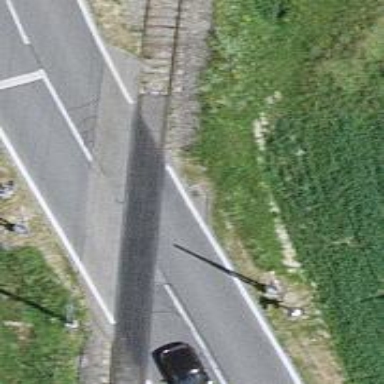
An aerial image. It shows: Level railway crossing with flashing lights. The barrier at the crossing is of the double half type.